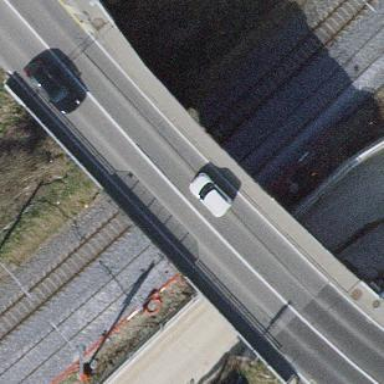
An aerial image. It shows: Man-made bridge.